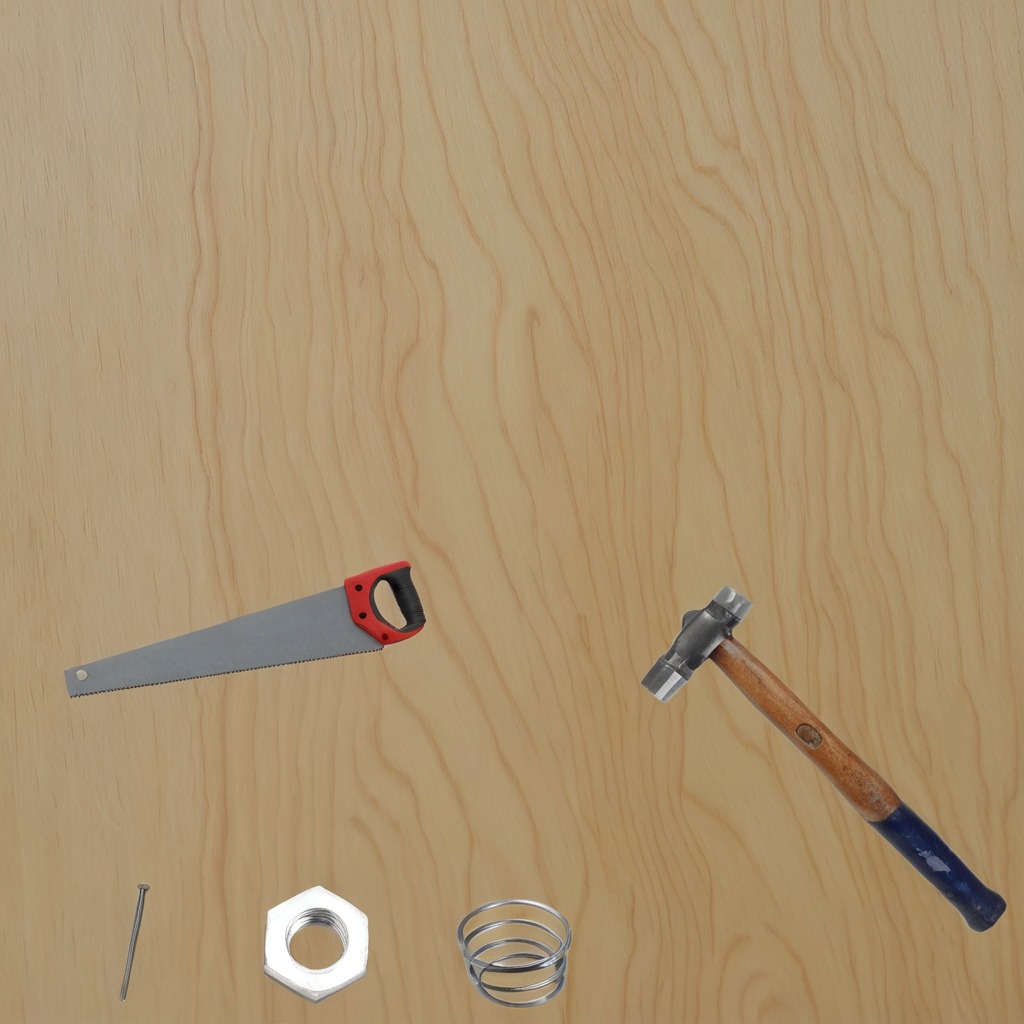
A hammer, an iron nail, a coiled metal spring, a metal saw, and a metal nut are lying on a plywood surface in a paint workshop lit by afternoon window light.